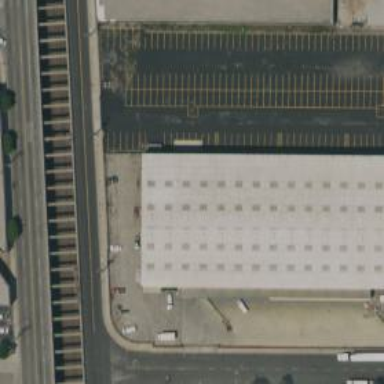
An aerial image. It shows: Warehouse.